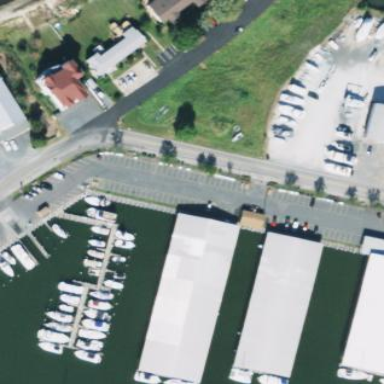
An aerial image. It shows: Boathouse building.